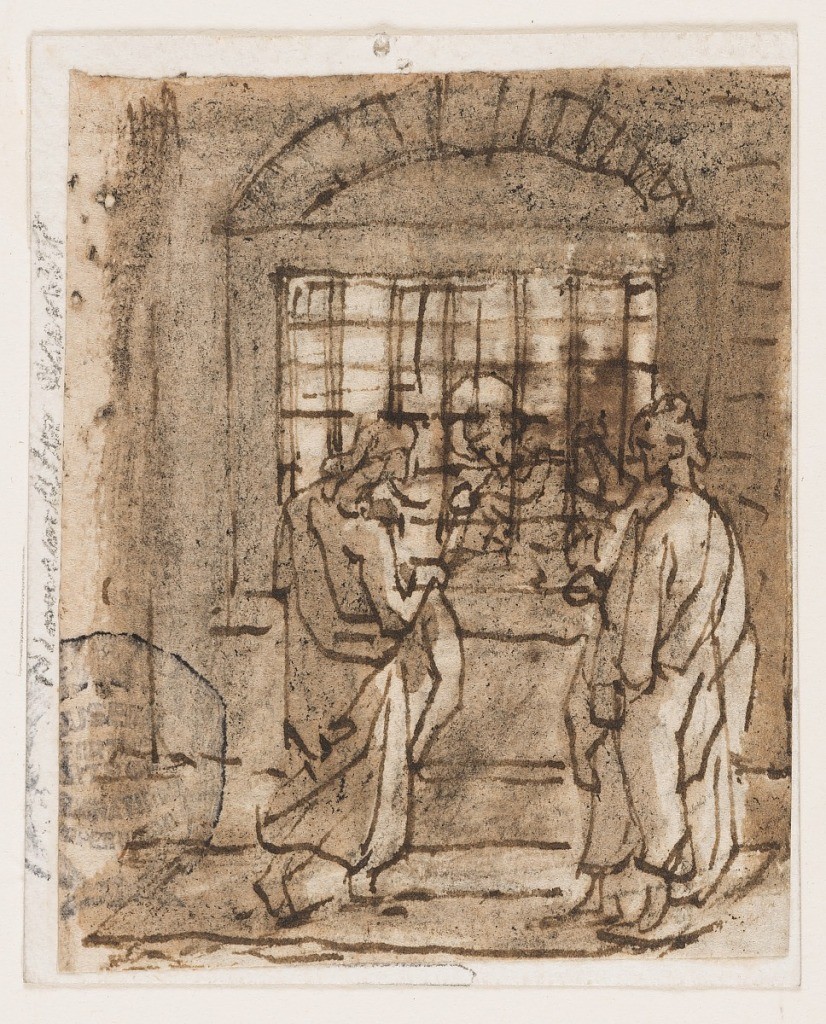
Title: Saint John the Baptist in Prison, Visited by his Disciples
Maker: Jan van der Straet, called Stradanus, Flemish, 1523–1605
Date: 1595 or before
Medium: Pen and brown ink, brush and brown wash over black chalk on laid paper
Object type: Drawing
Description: Recto: St. John the Baptist looks out from behind the bars of a prison
window. Two men stand outside, conversing with him.
Verso: In the foreground, a figure walks towards left, holding a platter.
Behind, beneath a heavy curtain, are many reclining figures lying on couches surrounding a banquet table.